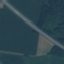
Label: Highway